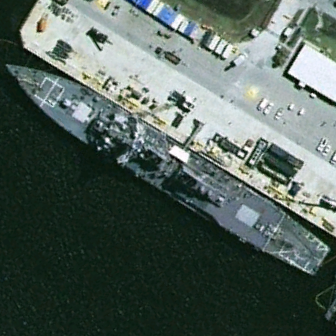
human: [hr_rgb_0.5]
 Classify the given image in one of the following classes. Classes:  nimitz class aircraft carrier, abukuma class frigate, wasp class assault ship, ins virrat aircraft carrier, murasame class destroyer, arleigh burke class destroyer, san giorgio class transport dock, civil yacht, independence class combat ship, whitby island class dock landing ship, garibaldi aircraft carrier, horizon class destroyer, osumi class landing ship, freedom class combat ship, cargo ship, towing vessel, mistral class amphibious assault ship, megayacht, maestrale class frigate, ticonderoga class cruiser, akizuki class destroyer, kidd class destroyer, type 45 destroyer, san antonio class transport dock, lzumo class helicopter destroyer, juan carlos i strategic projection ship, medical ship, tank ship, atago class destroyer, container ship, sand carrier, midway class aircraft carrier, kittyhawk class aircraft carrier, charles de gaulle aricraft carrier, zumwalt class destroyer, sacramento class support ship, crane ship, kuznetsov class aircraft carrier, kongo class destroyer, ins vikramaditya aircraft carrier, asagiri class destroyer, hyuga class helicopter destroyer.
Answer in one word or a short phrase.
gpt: Arleigh Burke class destroyer